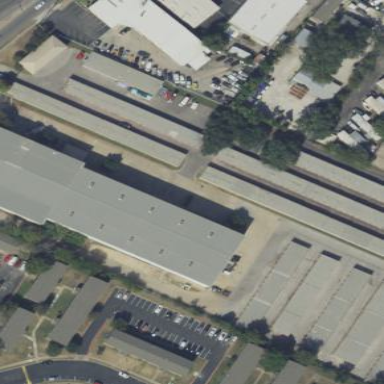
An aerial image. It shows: Storage rental shop affiliated with Public Storage as per the Wikipedia brand.